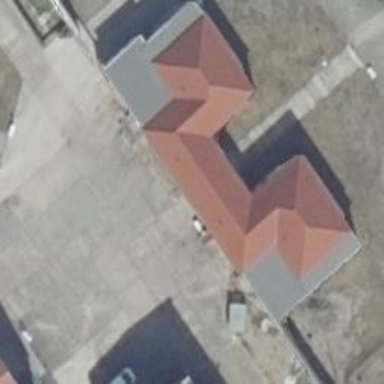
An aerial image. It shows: Building with ridge on the roof.